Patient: sex F, age 75
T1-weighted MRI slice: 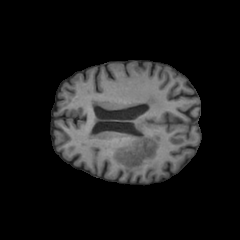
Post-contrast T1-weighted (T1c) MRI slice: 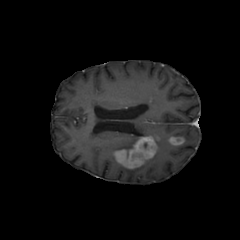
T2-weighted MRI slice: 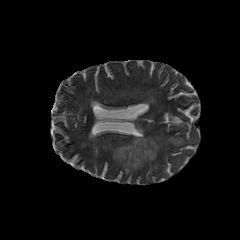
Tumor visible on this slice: yes
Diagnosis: Glioblastoma, IDH-wildtype
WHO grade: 4